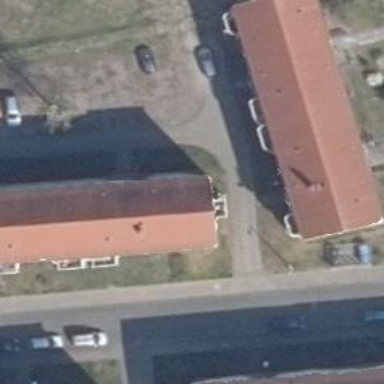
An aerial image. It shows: Residential building with red gabled roof.